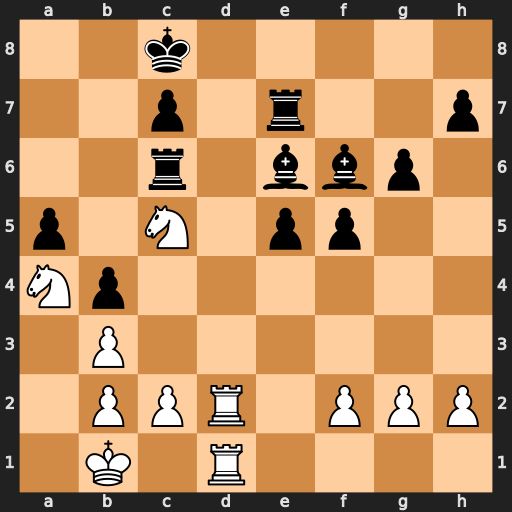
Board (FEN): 2k5/2p1r2p/2r1bbp1/p1N1pp2/Np6/1P6/1PPR1PPP/1K1R4
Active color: w
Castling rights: -
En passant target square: -
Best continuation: Rd8#